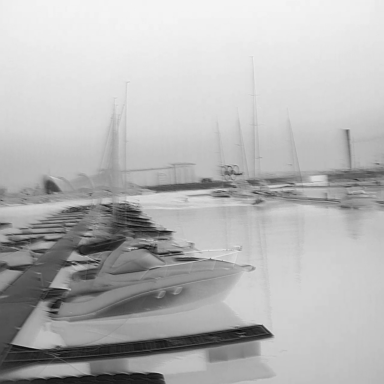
There are three canoes in the infrared image.